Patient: sex M, age 54
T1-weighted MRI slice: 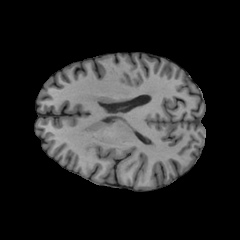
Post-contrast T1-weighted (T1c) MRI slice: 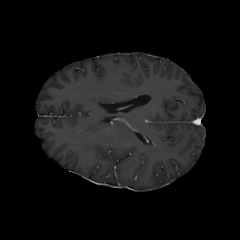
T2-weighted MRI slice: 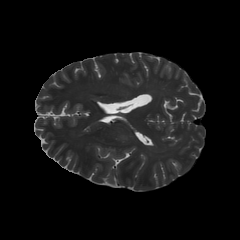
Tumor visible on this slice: no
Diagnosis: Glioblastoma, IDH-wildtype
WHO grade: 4